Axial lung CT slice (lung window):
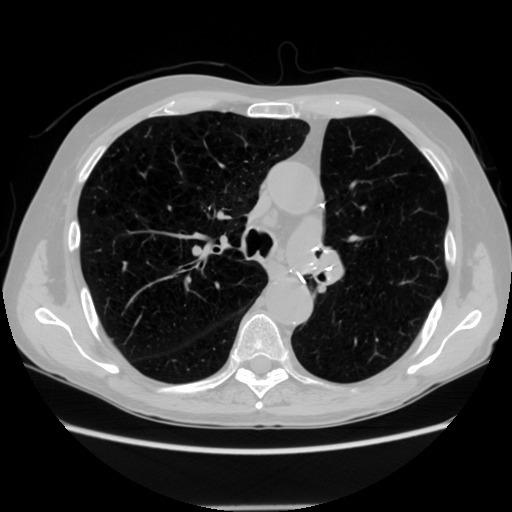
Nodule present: no